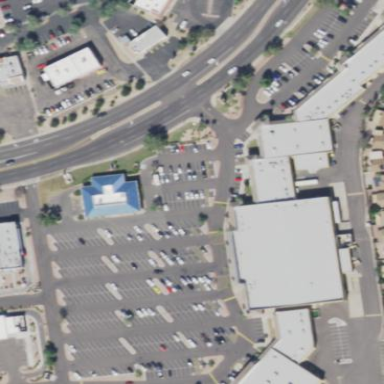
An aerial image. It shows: Retail area.